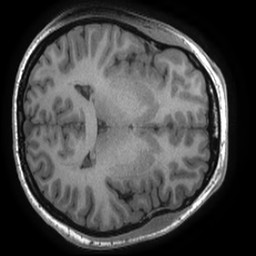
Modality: T1w
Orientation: axial